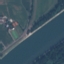
Land use / land cover: River